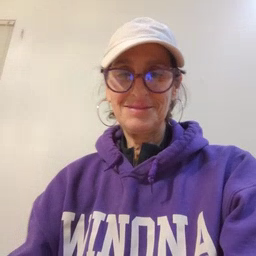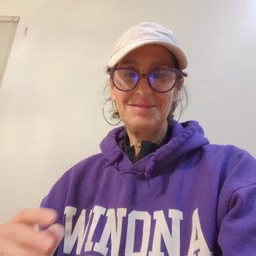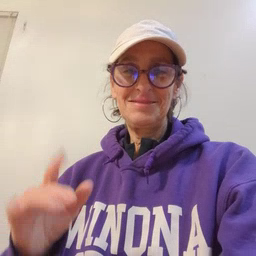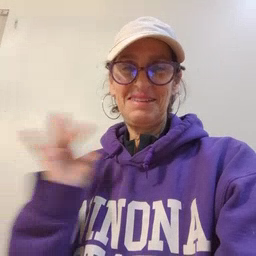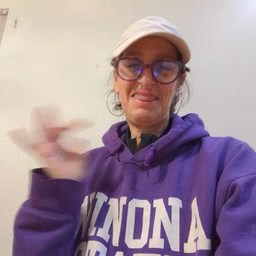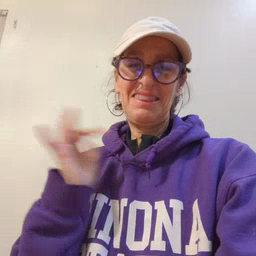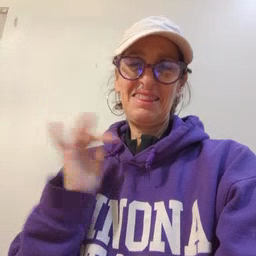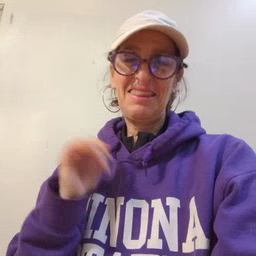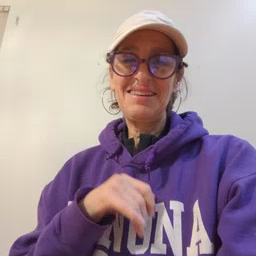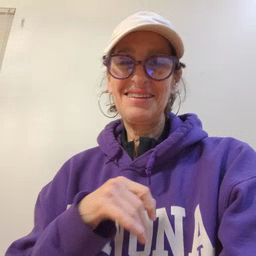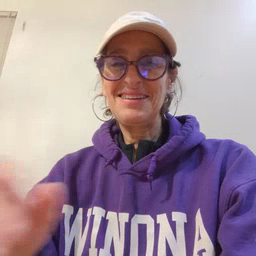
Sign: yucky